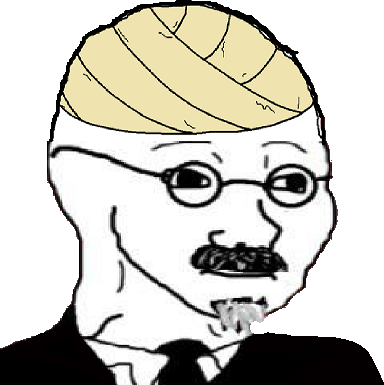
Label: 5_Doomer